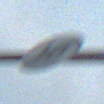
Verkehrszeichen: EndeGeschwindigkeit10
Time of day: SunriseSunset
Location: Outdoor (RoadRail)
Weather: PartlyCloudy
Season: NotSpecified
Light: Natural